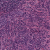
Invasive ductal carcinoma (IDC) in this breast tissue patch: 1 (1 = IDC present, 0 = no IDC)